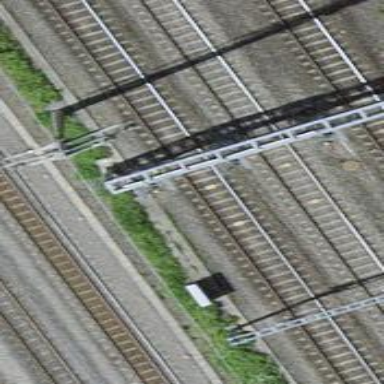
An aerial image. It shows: Railway signal.